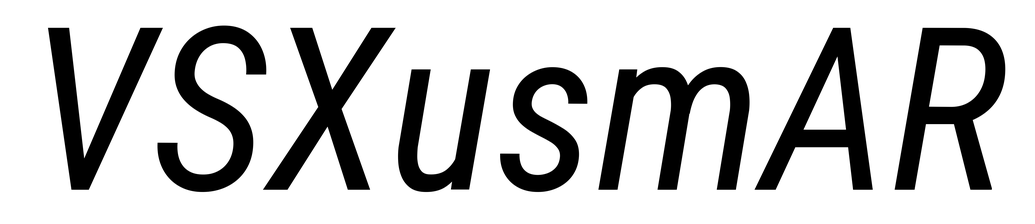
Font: Roboto-Italic_Condensed_Italic